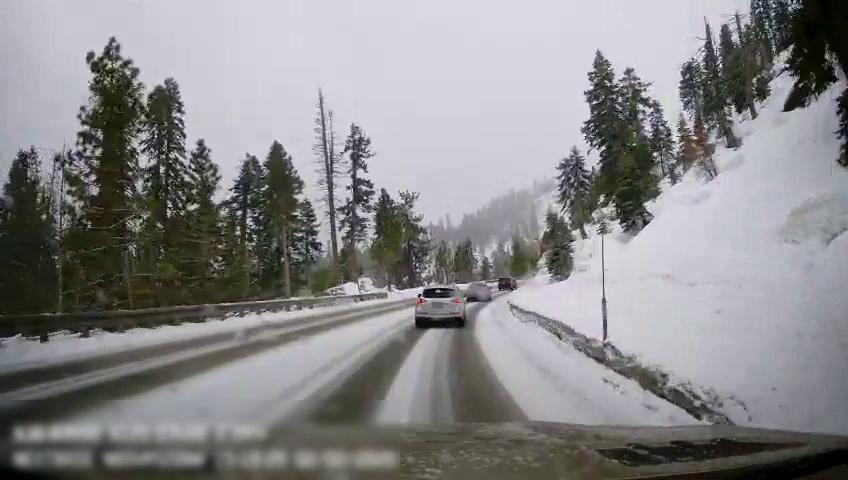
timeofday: Day
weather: Snowy
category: Drivable Space
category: Vehicles | Car
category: Vehicles | Car
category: Vehicles | Car